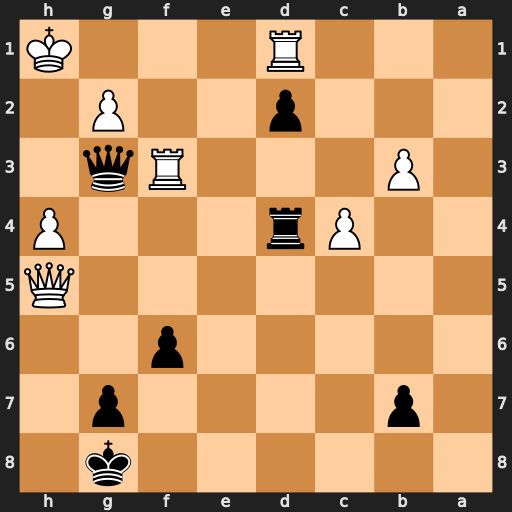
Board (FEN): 6k1/1p4p1/5p2/7Q/2Pr3P/1P3Rq1/3p2P1/3R3K
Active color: b
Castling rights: -
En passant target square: -
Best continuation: Rxh4+ Qxh4 Qxh4+ Kg1 Qe1+